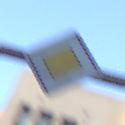
Verkehrszeichen: Vorfahrtsstrasse
Umgebung: Outdoor, Urban
Tageszeit: SunriseSunset
Wetter: Clear
Licht: Natural
Jahreszeit: NotSpecified
Kontrast: LowContrast